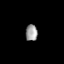
Tissue: skin
Cell type: Epithelial cells
Senescence score: 0.2743
Nuclear area (px): 191
Mean DAPI intensity: 155.827